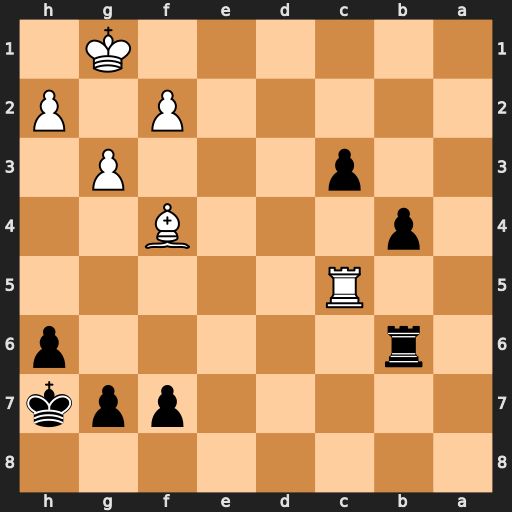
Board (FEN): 8/5ppk/1r5p/2R5/1p3B2/2p3P1/5P1P/6K1
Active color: b
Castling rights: -
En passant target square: -
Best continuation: b3 Rxc3 b2